Question: I'm developing a job in which I transfer data from some tables to some others. Sometimes fields from the input are null and then Talend calls the method 'oracle.jdbc.driver.setNull'. At one moment I got an Oracle error that isn't caught by Talend. The error is : 'ORA-01401 value inserted too big for the column'. But at this moment Talend is trying to insert a Null value in a field which accept it.
I don't understand why I have the error and why Talend didn't catch it.
Here is the exception:
'''
Exception in component tOracleOutput_1
java.sql.BatchUpdateException: ORA-01401: valeur inseree trop grande pour colonne
at oracle.jdbc.dbaccess.DBError.throwBatchUpdateException(DBError.java:459)
at oracle.jdbc.driver.OraclePreparedStatement.executeBatch(OraclePreparedStatement.java:4373)
at oracle.jdbc.driver.OraclePreparedStatement.checkBindTypes(OraclePreparedStatement.java:3650)
at oracle.jdbc.driver.OraclePreparedStatement.setNull(OraclePreparedStatement.java:1435)
at maxmigtransformation.t_dm_all_0_1.T_DM_ALL.tOracleInput_1Process(T_DM_ALL.java:11910)
at maxmigtransformation.t_dm_all_0_1.T_DM_ALL.runJobInTOS(T_DM_ALL.java:30394)
at maxmigtransformation.t_dm_all_0_1.T_DM_ALL.main(T_DM_ALL.java:29916)
'''
Here is a screenshot of the job:

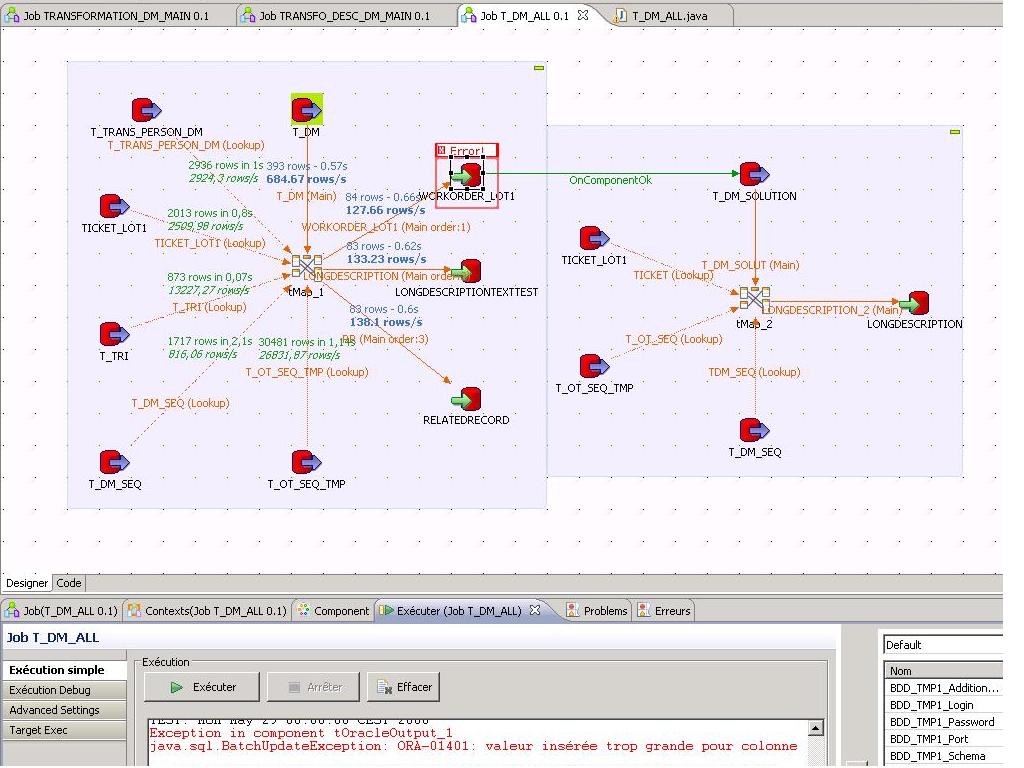
Answer: I finally solved my probleme. The stacktrace was not indicating the good line number.
Using the reject link I saw the problem wasn't on the line the stacktrace show.
There was effectively a field that was too short for the amount of data I wanted to insrt into it but not the one the stacktrace shown. I don't know why the error say line 11910.
To figure out I used the reject link and then I checked evry field by hand to figure out where the error was.